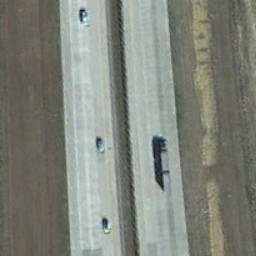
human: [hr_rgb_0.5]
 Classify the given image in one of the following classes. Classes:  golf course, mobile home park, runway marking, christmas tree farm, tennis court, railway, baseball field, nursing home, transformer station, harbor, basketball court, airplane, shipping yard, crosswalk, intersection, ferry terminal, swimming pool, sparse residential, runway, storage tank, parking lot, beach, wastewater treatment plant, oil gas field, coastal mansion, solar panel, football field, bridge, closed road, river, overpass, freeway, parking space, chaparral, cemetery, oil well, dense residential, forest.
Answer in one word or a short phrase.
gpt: freeway